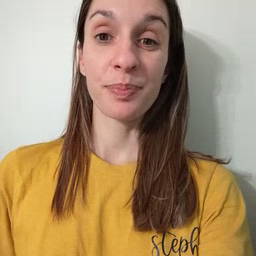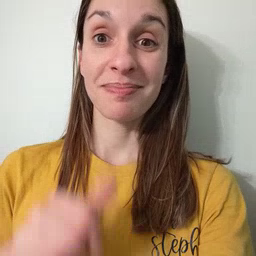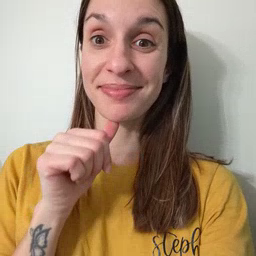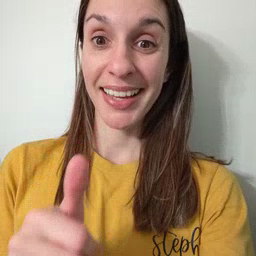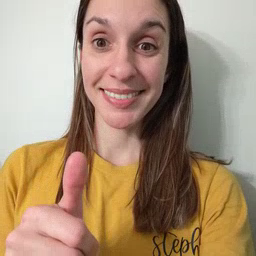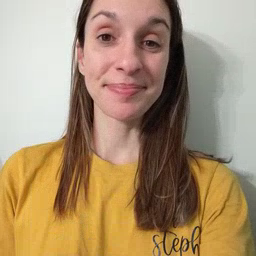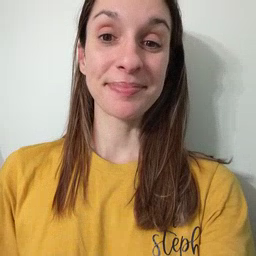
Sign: not